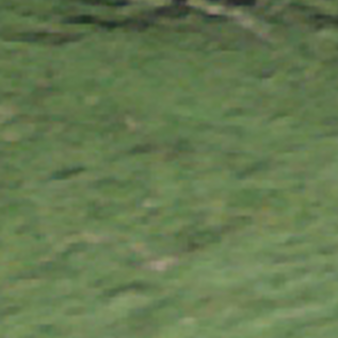
Label: other